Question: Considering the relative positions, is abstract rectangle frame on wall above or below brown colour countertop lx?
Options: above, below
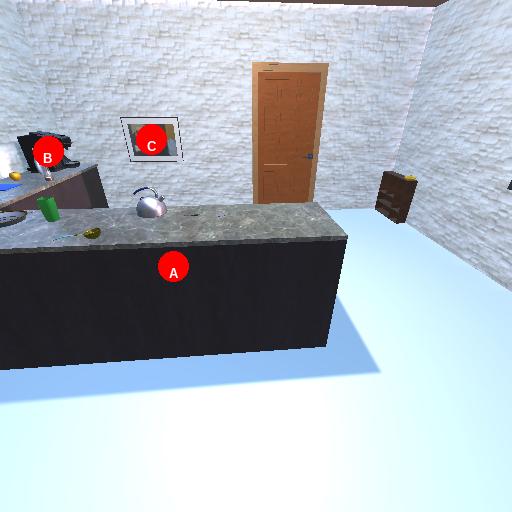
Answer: above